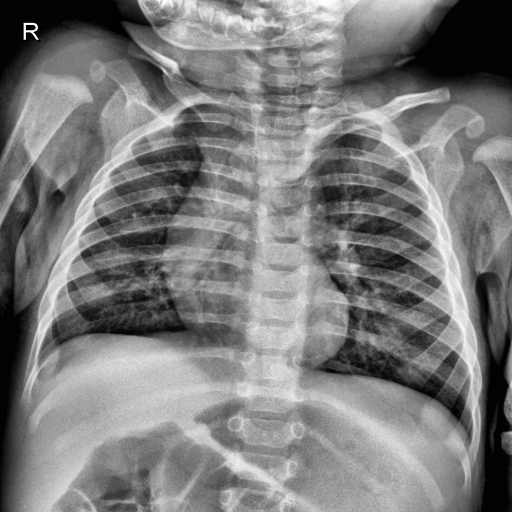
Finding: NORMAL